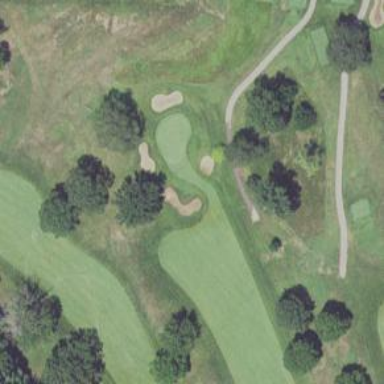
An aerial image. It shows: View of golf hole.